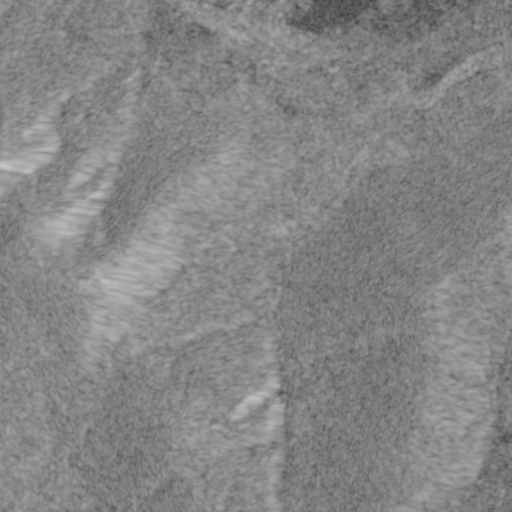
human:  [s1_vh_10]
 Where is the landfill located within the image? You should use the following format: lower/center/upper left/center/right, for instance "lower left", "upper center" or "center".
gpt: The landfill is located in the upper right of the image.
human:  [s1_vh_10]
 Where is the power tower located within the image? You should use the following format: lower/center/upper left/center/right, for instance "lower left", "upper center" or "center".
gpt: The power tower is located in the upper of the image.
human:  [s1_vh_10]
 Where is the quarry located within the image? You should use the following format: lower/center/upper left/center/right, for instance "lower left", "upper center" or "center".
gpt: The quarry is located in the upper of the image.
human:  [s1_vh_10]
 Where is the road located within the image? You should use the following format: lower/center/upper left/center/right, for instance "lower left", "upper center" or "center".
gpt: There is no road in the image.

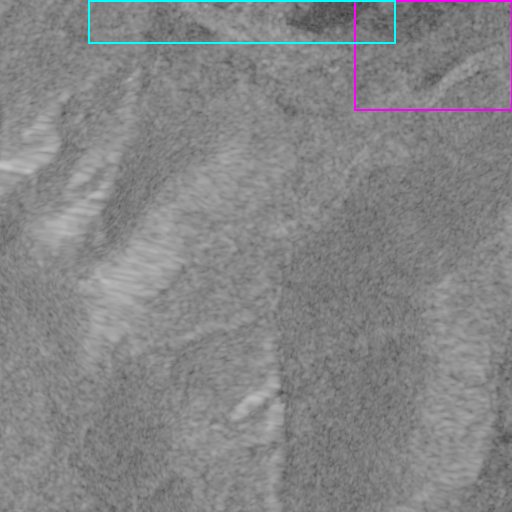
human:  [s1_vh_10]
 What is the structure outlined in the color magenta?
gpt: The structure outlined in magenta is a landfill.
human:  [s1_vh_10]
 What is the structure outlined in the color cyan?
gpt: The structure outlined in cyan is a quarry.
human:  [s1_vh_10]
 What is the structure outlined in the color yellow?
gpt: There is no yellow outline.